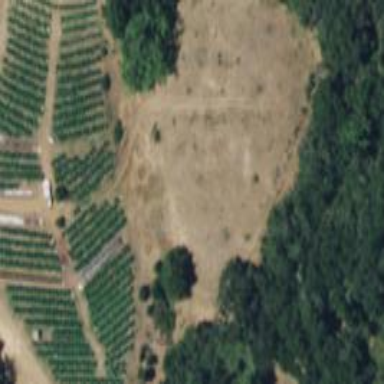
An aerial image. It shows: Orchard.